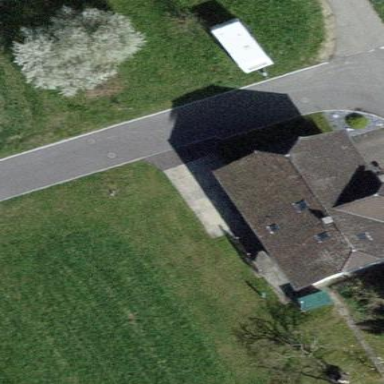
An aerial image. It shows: Detached building with tiled roof.